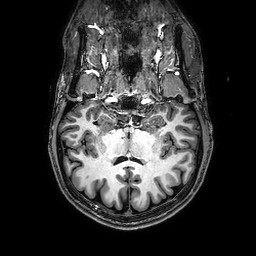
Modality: T1w
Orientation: sagittal
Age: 26
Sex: male
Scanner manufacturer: philips
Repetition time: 0.008135 s
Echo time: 0.00374 s